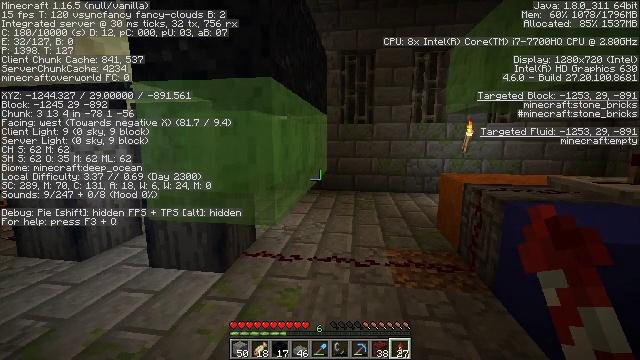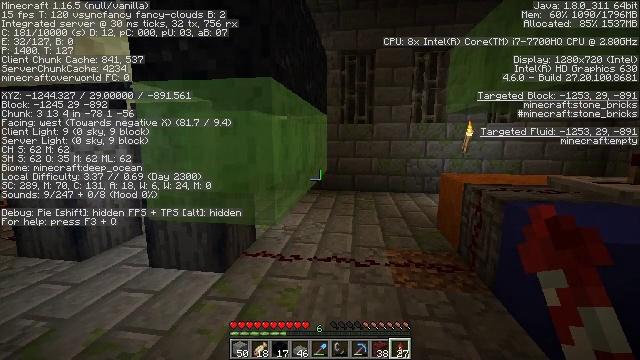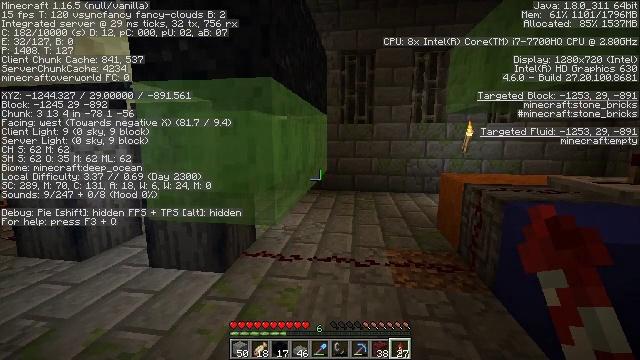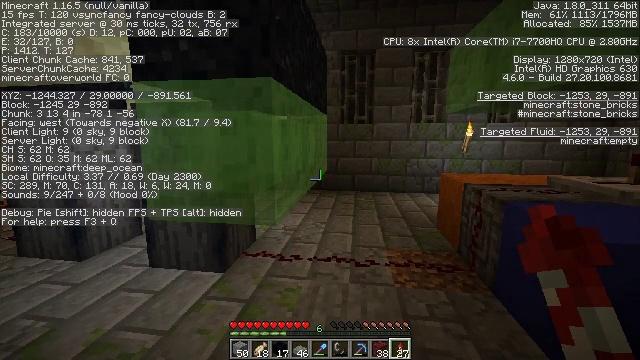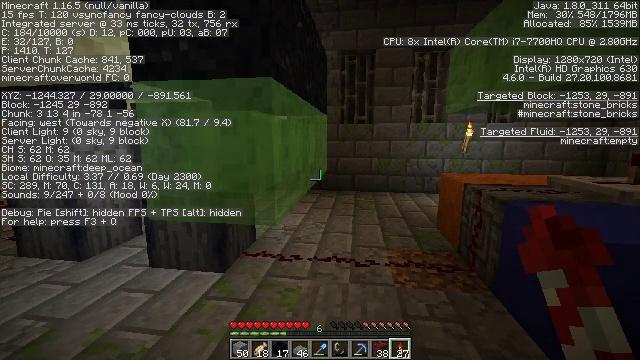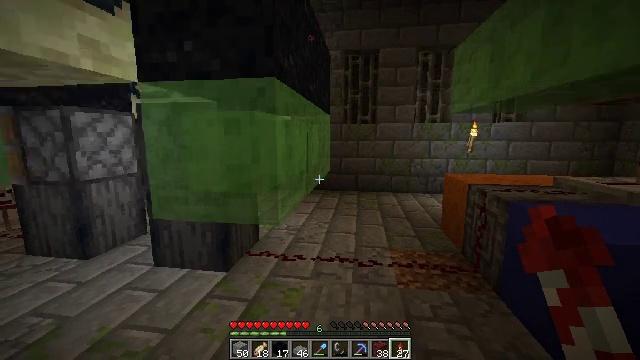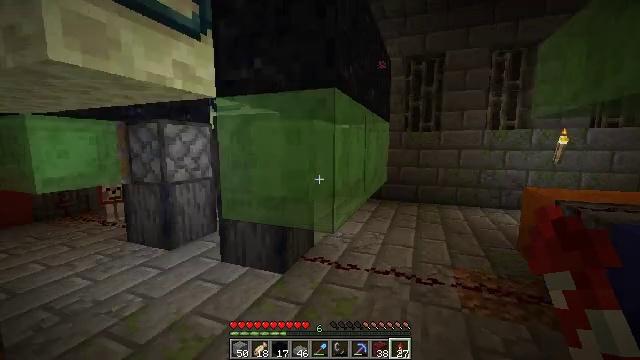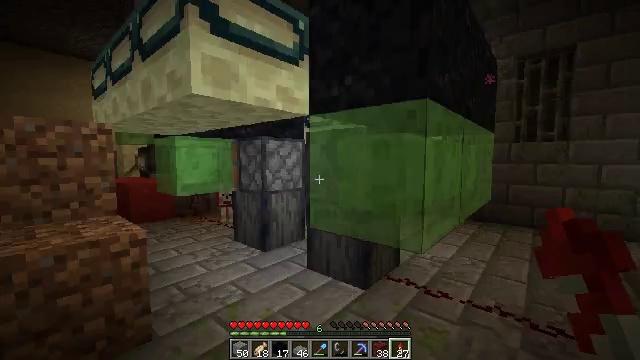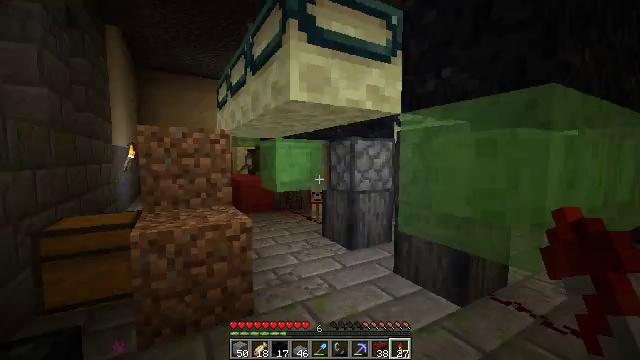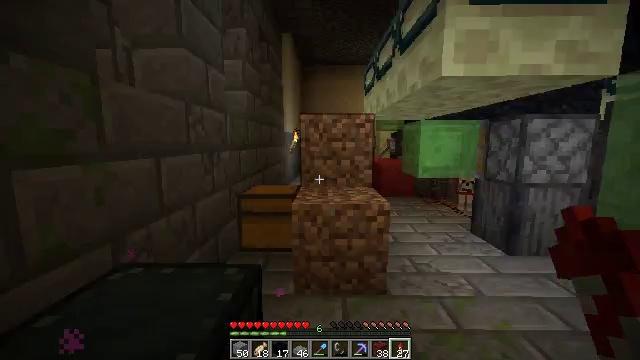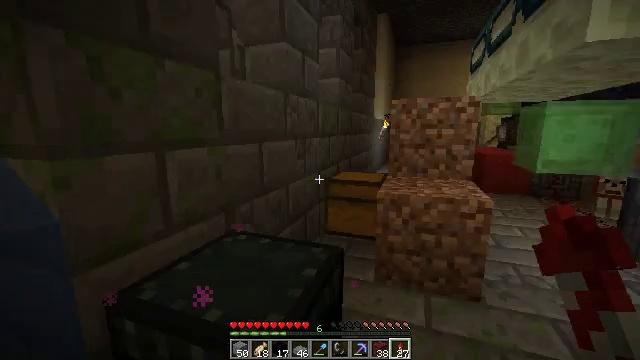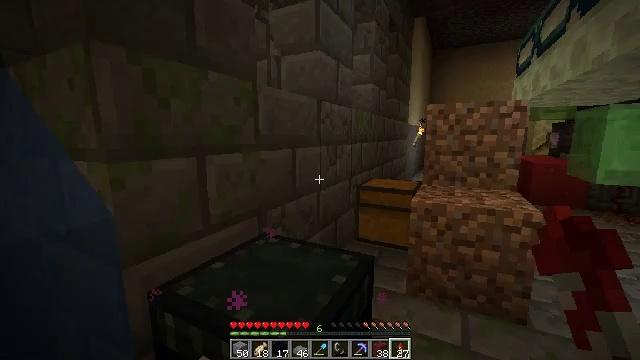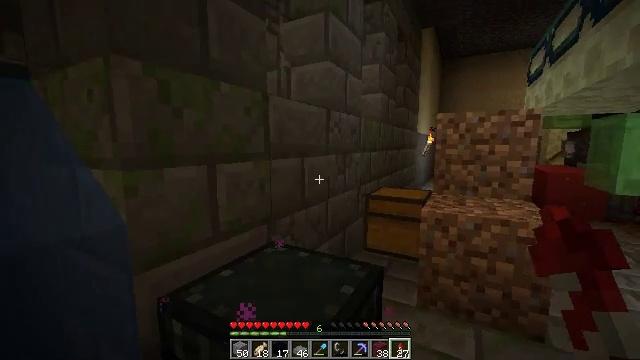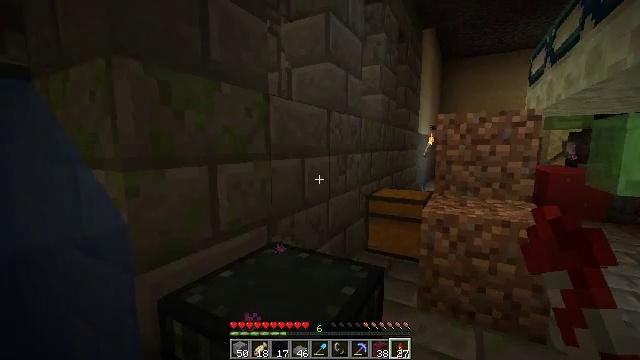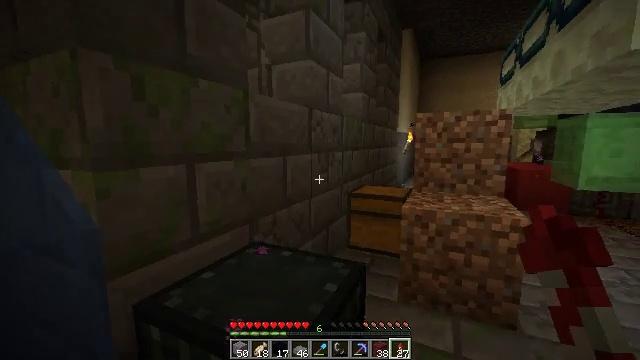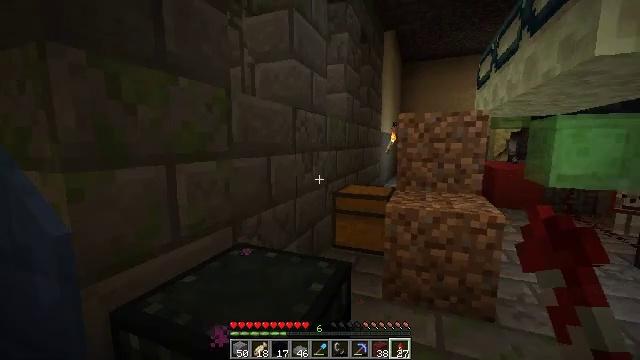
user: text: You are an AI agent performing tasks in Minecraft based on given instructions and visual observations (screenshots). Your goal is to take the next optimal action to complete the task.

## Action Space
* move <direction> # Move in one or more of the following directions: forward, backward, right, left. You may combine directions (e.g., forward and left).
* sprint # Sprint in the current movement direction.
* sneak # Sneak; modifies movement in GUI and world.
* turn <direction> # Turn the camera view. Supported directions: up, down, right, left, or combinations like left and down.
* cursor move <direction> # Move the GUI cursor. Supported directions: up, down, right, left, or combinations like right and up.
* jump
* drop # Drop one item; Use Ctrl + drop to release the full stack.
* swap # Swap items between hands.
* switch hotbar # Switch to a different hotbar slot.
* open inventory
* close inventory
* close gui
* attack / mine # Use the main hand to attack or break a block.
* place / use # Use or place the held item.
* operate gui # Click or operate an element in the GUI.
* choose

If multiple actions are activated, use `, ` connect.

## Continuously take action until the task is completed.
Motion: motion action
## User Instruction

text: Harvest black concrete powder.
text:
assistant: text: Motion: no_op
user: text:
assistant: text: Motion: no_op
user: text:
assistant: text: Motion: no_op
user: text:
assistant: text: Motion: no_op
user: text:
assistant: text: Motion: no_op
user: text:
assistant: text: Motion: turn left and up
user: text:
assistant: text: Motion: turn left and up
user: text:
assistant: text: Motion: turn left
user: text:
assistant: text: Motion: turn left and down
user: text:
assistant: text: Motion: turn left and down
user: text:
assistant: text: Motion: turn left and up
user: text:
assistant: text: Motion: turn left and up
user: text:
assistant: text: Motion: no_op
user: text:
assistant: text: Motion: turn right
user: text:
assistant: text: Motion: turn right
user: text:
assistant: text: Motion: turn right and down
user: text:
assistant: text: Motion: move forward, turn right and down
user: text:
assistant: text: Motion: move forward, turn right
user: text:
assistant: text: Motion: move forward
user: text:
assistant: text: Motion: move forward
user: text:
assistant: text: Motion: move forward
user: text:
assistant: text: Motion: move forward
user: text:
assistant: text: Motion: move forward
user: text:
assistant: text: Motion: move forward
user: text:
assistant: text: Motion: move forward, turn left and down
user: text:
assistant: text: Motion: move forward, turn left and down, jump
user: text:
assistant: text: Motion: move forward, turn left and down, jump
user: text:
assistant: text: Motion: move forward, turn left and down, jump
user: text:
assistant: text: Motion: move forward, turn left and down, jump
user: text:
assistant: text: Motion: move forward, turn left